Question: There is this interesting game, that has numbers in a grid, where each number has progressively smaller font. The player's task is to click on the numbers in succession.
I'm interested in the algorithm that creates the boxes for the numbers, I cannot think of a way it works.
Apparently the grid has N numbers (apart from the 1.88 in the picture), number 1 has the biggest font and succesively the font size decreases. Then the numbers are somehow placed on the grid and boxes grow around them. But it doesn't seem totally random, as there are some horizotal lines that go across the whole grid.
Do you have an idea on how this might work?

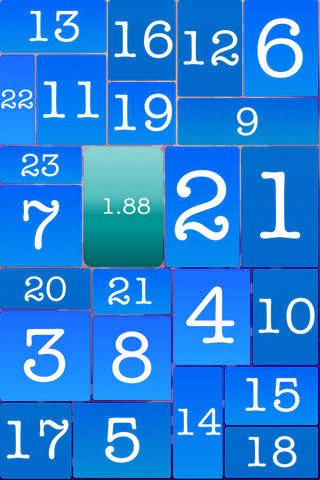
Answer: It looks to me as though the boxes have been generated by successive division. That is, starting with the full rectangle, a dividing line (horizontal or vertical) was placed, and then the two resulting rectangles were subdivided in turn, until there were enough rectangles for the game.
Here's a sketch of the first algorithm I would try. is the number of rectangles I want to divide the original rectangle into, and is a critical aspect ratio used to stop the small rectangles getting too narrow. (Perhaps = 1.5 would be a good start.)
1. Create an empty priority queue and add the full rectangle to it.
2. If the length of the priority queue is greater than or equal to N, stop.
3. Remove the largest rectangle, R, from the priority queue.
4. Choose whether to divide it horizontally or vertically: if its aspect ratio (width/height) is greater than A, divide it vertically; if less than 1/A, divide it horizontally, otherwise choose at random.
5. Decide where to put the dividing line. (Perhaps randomly between 40% and 60% along the chosen dimension.)
6. This divides R into two smaller rectangles. Add both of them to the priority queue. Go to step 2.
When this algorithm completes, there are rectangles in the queue.
It turns out that putting the numbers into the boxes is not quite as straightforward as I assumed in my first attempt. The area metric works well for subdividing the rectangles nicely, but it doesn't work for putting the numbers into the boxes, because for fitting text into a box, the height and width both have to be taken into account (the area is not so useful).
Instead of explaining the algorithm for putting numbers into the boxes, I will just give you some sample code in Python and let you reverse-engineer it!
'''
import heapq, itertools, random
import Image, ImageDraw, ImageFont
# ALGORITHM PARAMETERS
aspect_max = 1.5 # Above this ratio, always divide vertically
aspect_min = 1.0 # Below this ratio, always divide horizontally
div_min = 0.4 # Minimum position for dividing line
div_max = 0.6 # Maximum position for dividing line
digit_ratio = 0.7 # Aspect ratio of widest digit in font
label_margin = 2 # Margin around label (pixels)
class Rectangle(object):
def __init__(self, x, y, w, h):
self.x = x
self.y = y
self.w = w
self.h = h
self.area = self.w * self.h
self.aspect = float(self.w) / self.h
def __le__(self, other):
# The sense of this comparison is inverted so we can put
# Rectangles into a min-heap and be able to pop the largest.
return other.area <= self.area
def __repr__(self):
return 'Rectangle({0.x}, {0.y}, {0.w}, {0.h})'.format(self)
def divide(self, n):
"""
Divide this rectangle into 'n' smaller rectangles and yield
them in order by area (largest first).
"""
def division(l):
return random.randrange(int(l * div_min), int(l * div_max))
queue = [self]
while len(queue) < n:
r = heapq.heappop(queue)
if (r.aspect > aspect_max
or r.aspect > aspect_min
and random.random() < 0.5):
# Vertical division
w = division(r.w)
heapq.heappush(queue, Rectangle(r.x, r.y, w, r.h))
heapq.heappush(queue, Rectangle(r.x + w, r.y, r.w - w, r.h))
else:
# Horizontal division
h = division(r.h)
heapq.heappush(queue, Rectangle(r.x, r.y, r.w, h))
heapq.heappush(queue, Rectangle(r.x, r.y + h, r.w, r.h - h))
while queue:
yield heapq.heappop(queue)
def font_height(self, n):
"""
Return the largest font height such that we can draw 'n'
digits in this rectangle.
"""
return min(int((self.w - label_margin * 2) / (digit_ratio * n)),
self.h - label_margin * 2)
def draw_rectangles(rectangles, fontfile):
"""
Create and return an Image containing 'rectangles'. Label each
rectangle with a number using the TrueType font in 'fontfile'.
"""
rectangles = list(rectangles)
im = Image.new('RGBA', (1 + max(r.x + r.w for r in rectangles),
1 + max(r.y + r.h for r in rectangles)))
draw = ImageDraw.Draw(im)
for digits in itertools.count(1):
rectangles = sorted(rectangles,
key = lambda r: r.font_height(digits),
reverse = True)
i_min = 10 ** (digits - 1)
i_max = 10 ** digits
i_range = i_max - i_min
for i in xrange(i_range):
if i >= len(rectangles): return im
r = rectangles[i]
draw.line((r.x, r.y, r.x + r.w, r.y, r.x + r.w, r.y + r.h,
r.x, r.y + r.h, r.x, r.y),
fill = 'black', width = 1)
label = str(i + i_min)
font = ImageFont.truetype(fontfile, r.font_height(digits))
lw, lh = font.getsize(label)
draw.text((r.x + (r.w - lw) // 2, r.y + (r.h - lh) // 2),
label, fill = 'black', font = font)
rectangles = rectangles[i_range:]
'''
Here's a sample run:
'''
>>> R = Rectangle(0, 0, 400, 400)
>>> draw_rectangles(R.divide(30), '/Library/Fonts/Verdana.ttf').save('q10009528.png')
'''